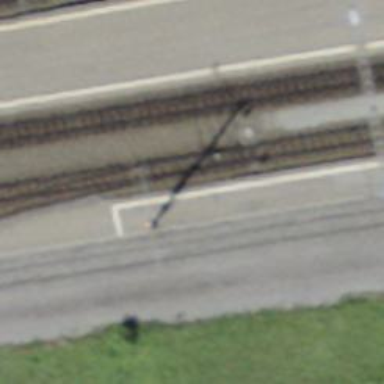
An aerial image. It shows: Railway switch.